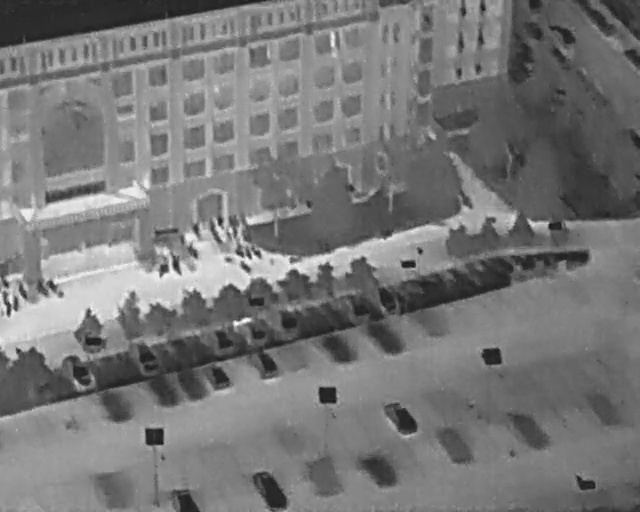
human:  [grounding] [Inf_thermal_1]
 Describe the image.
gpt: In the satellite image, there is  <ref>2 medium car </ref> <box>[[27, 94, 30, 100, 2], [8, 70, 15, 75, 152]]</box> located at bottom left,  <ref>4 medium car </ref> <box>[[38, 92, 45, 97, 152], [59, 78, 65, 84, 148], [31, 71, 36, 75, 157], [38, 68, 44, 73, 163]]</box> located at bottom,  <ref>1 medium car </ref> <box>[[19, 67, 25, 72, 160]]</box> located at left,  <ref>3 small car </ref> <box>[[32, 64, 37, 68, 163], [42, 60, 46, 64, 157], [57, 56, 62, 60, 157]]</box> located at center,  <ref>2 medium car </ref> <box>[[36, 61, 41, 67, 152], [53, 57, 58, 62, 157]]</box> located at center,  <ref>7 small bicycle </ref> <box>[[0, 59, 2, 61, 2], [0, 57, 2, 59, 2], [0, 54, 1, 55, 168], [2, 56, 5, 57, 165], [1, 58, 3, 60, 2], [5, 54, 7, 58, 58], [23, 51, 27, 53, 11]]</box> located at left,  <ref>3 medium bicycle </ref> <box>[[7, 54, 9, 58, 48], [25, 50, 29, 52, 163], [28, 47, 31, 50, 150]]</box> located at left,  <ref>9 small bicycle </ref> <box>[[29, 44, 32, 46, 170], [31, 42, 34, 44, 170], [32, 45, 35, 47, 156], [33, 42, 35, 44, 159], [35, 44, 37, 46, 2], [36, 48, 38, 49, 160], [37, 48, 40, 49, 160], [39, 48, 41, 50, 157], [36, 51, 39, 53, 141]]</box> located at center.